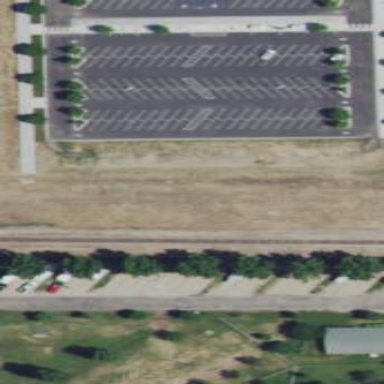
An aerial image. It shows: Parking area with asphalt surface. This is surface parking with park-and-ride facility.